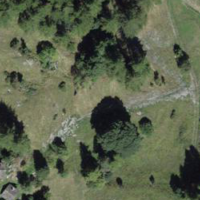
EUNIS habitat code: 26
Species observed at this site:
Marmota marmota